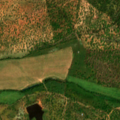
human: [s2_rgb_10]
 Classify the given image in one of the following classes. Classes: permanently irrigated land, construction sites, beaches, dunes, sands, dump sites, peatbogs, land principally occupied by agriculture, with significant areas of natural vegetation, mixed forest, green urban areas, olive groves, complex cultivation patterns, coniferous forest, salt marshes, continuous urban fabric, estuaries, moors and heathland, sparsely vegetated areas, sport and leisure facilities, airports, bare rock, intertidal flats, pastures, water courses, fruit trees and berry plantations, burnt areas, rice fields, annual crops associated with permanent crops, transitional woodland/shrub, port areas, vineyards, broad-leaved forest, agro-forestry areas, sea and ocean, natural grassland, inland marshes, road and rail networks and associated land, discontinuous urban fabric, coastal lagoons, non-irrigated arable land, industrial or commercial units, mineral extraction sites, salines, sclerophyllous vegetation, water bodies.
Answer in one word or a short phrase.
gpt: non-irrigated arable land, agro-forestry areas